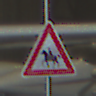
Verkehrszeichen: ReiterRechts
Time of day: Midday
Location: Indoor (Urban)
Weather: NotSpecified
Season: NotSpecified
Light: Natural